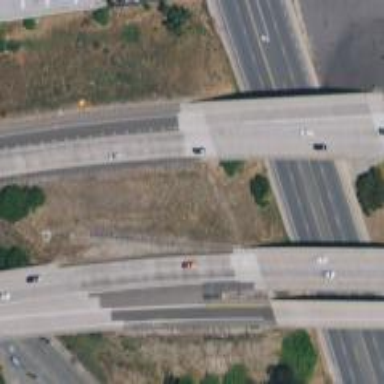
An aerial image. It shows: Bridge over motorway.